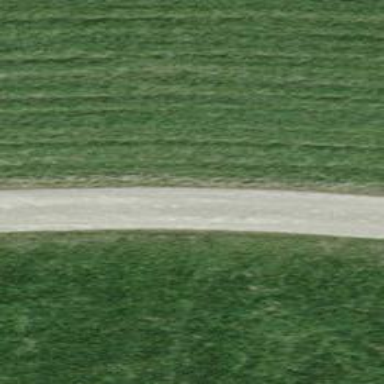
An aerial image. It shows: Asphalt track with grade1 quality.